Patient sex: M
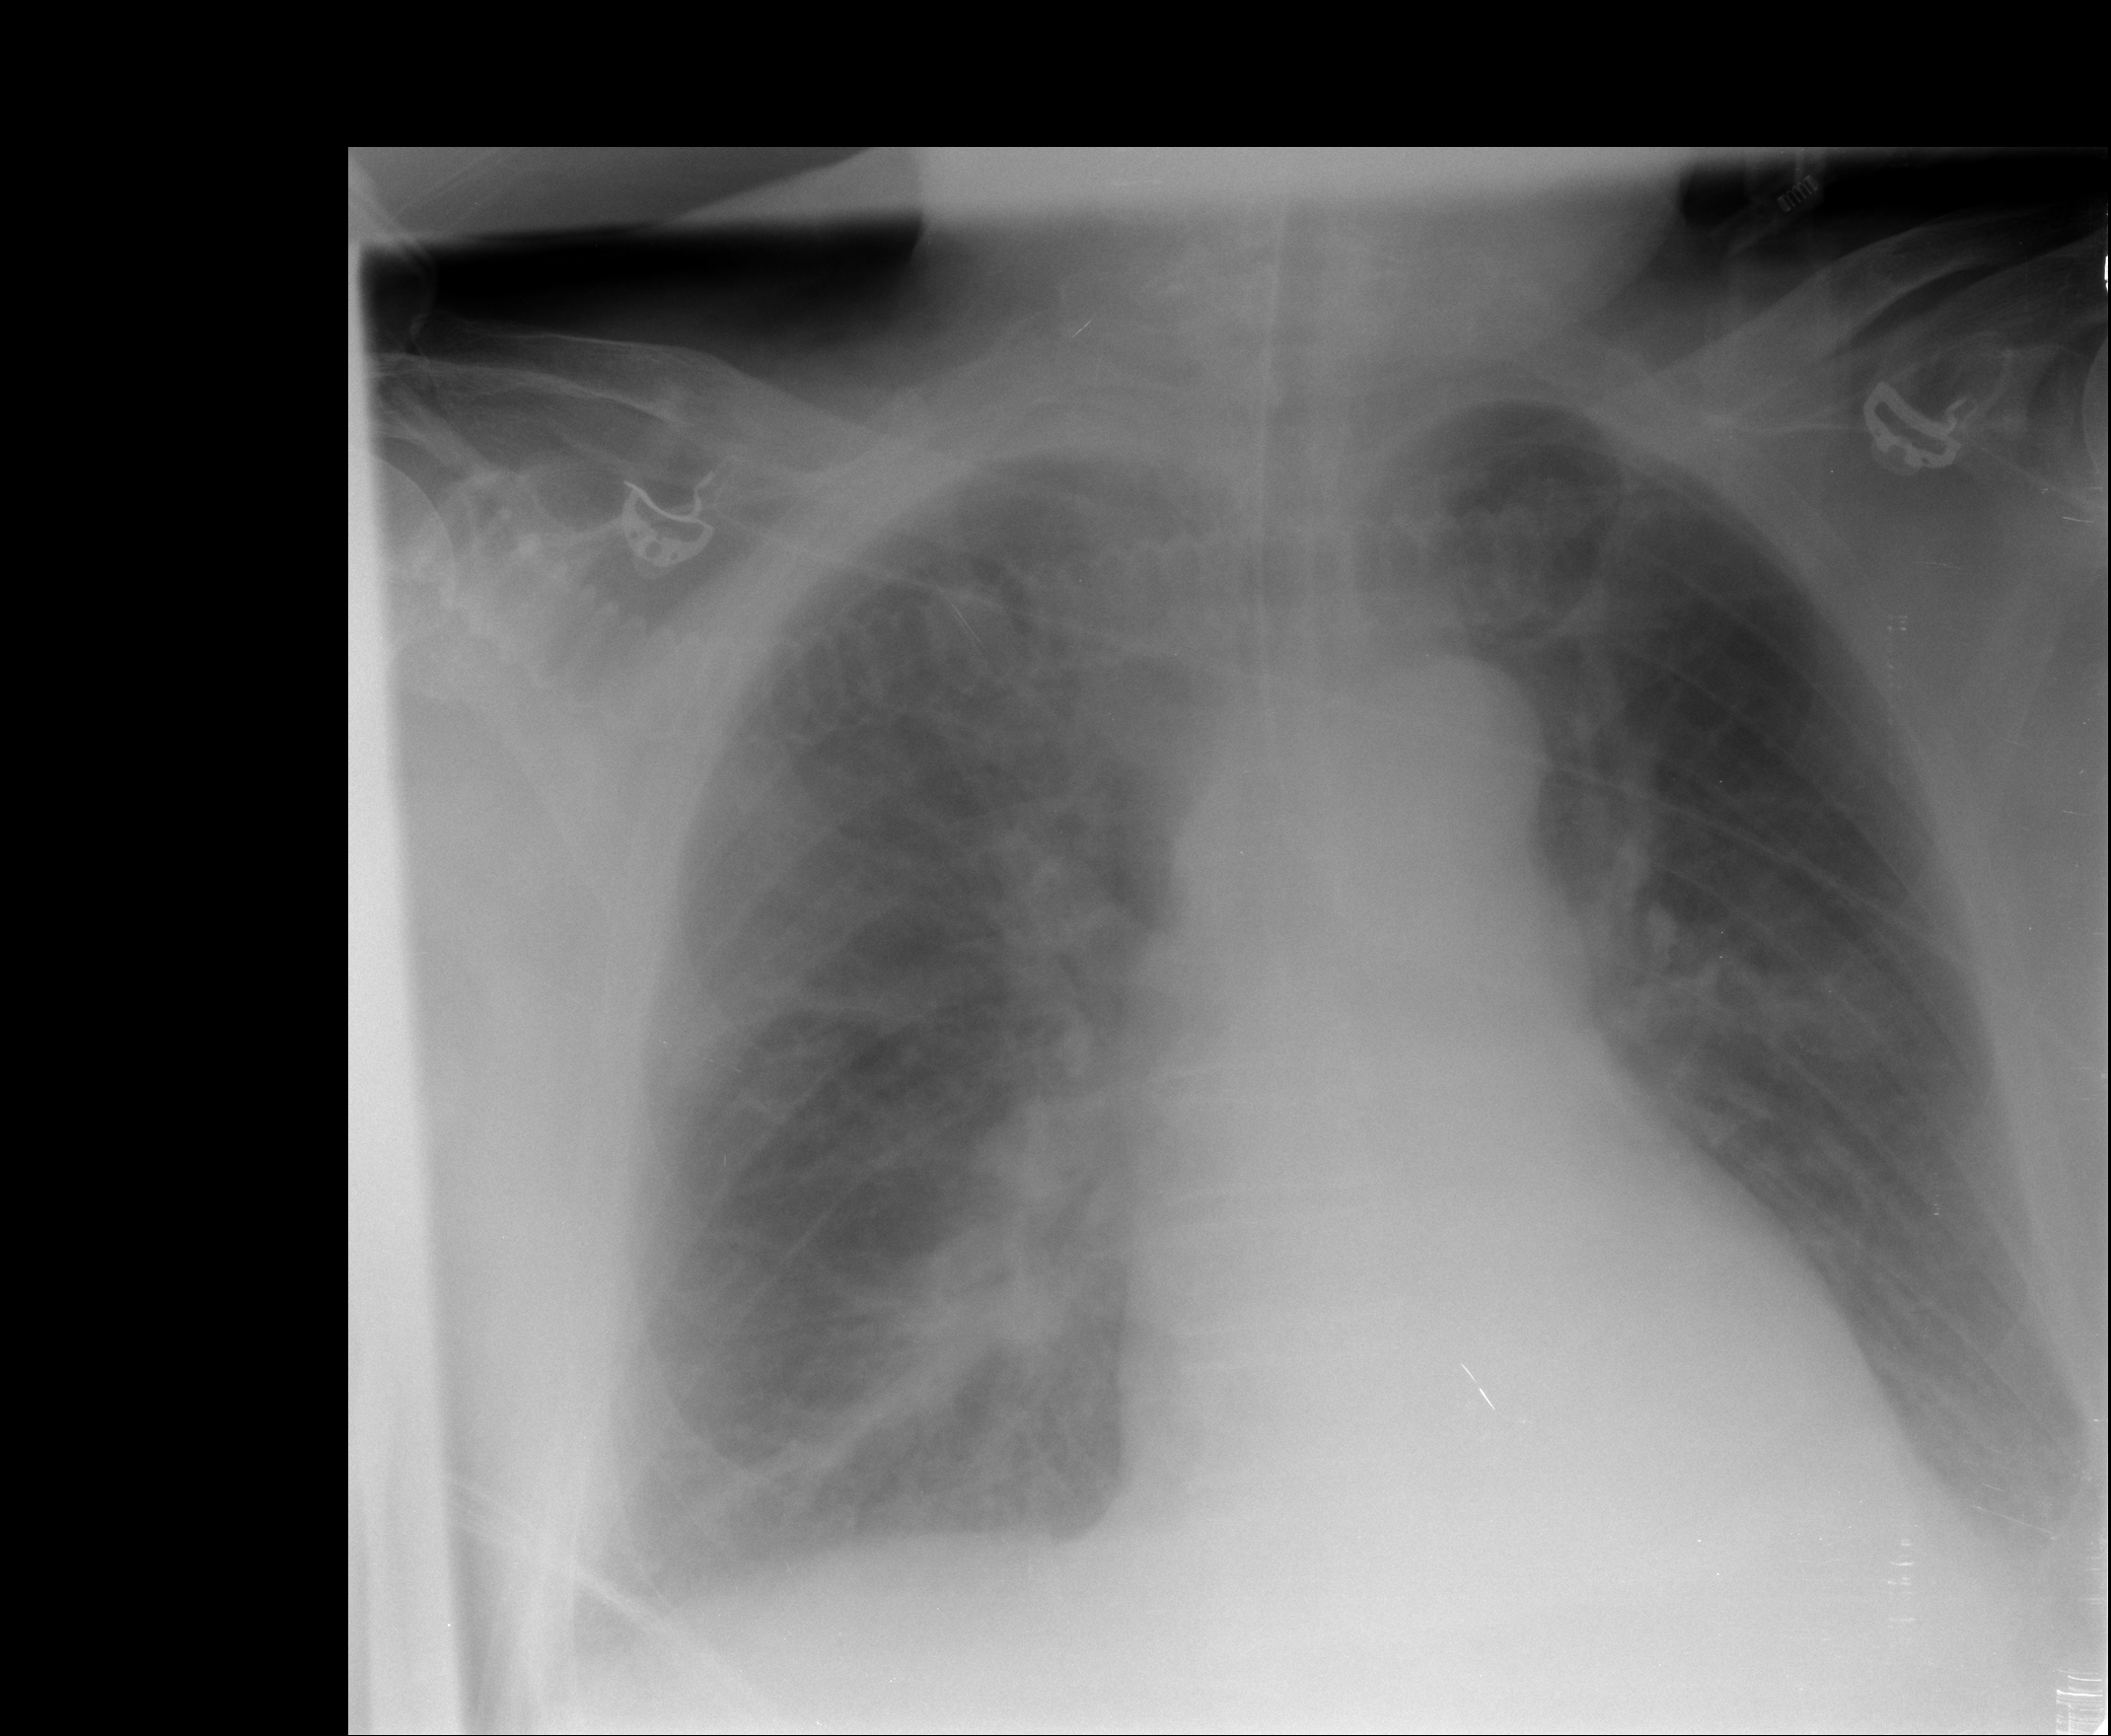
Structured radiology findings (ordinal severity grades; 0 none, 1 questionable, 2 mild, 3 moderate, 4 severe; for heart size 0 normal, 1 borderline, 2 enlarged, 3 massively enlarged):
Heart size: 0
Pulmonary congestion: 0
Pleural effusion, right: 0
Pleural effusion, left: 0
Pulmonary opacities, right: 2
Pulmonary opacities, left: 0
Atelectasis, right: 0
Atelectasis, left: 0